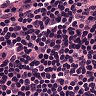
Metastatic tissue present: no